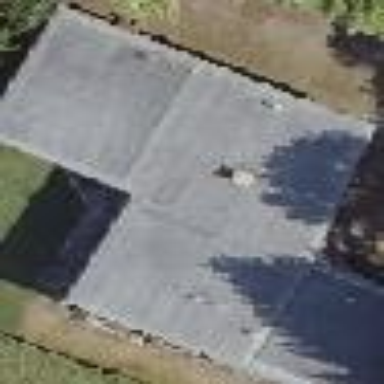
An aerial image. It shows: Detached building with flat roof.